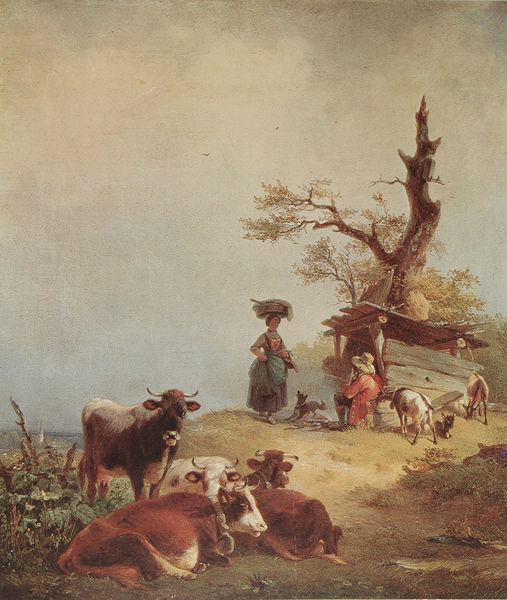
Titel: Almlandschaft mit Sennern und Viehherde
Künstler: Johann Friedrich Voltz
Standort: Nürnberg.
Institution: (Privatbesitz)
Schlagwörter: baum, berg, blätter, dunkel, gemälde, gewitter, himmel, kopf, laub, mann, meer, schatten, vogel, wasser, weiß, wolken, grün, landschaft, menschen, ocker, sand, sitzen, äste, blume, blumen, braun, frau, grau, hell, holz, hut, kleid, vordergrund, ausblick, gras, haus, hund, hunde, rasen, rot, tier, tiere, weg, wiese, wolke, malerei, arm, halten, stehen, tragen, horn, schauen, öl, ast, baumstamm, erde, horizont, hügel, kühe, natur, stamm, strauch, vieh, vögel, weide, weite, hütte, sonne, land, mantel, familie, kind, blatt, pflanze, pflanzen, arbeit, bauern, esel, fliegen, genre, karren, landleben, pferd, stock, hündchen, kopfbedeckung, schürze, ruhig, liegen, ruhen, düster, bäuerin, last, transport, gipfel, nebel, herde, kahl, kuh, rind, alm, idylle, rast, bank, wagen, romantik, planken, unterstand, unwetter, strohhut, realistisch, korb, bretter, bauer, spitzweg, rinder, schaf, ideal, idyll, moos, flecken, leben, glocke, romantisch, springen, blitz, zeichnerisch, stall, hörner, kräuter, schafe, ochse, stier, hirte, hirten, hirtin, hüten, schäfer, ausruhen, ziege, stumpf, baumstumpf, glocken, bellen, bäuerlich, wiederkäuen, verschlag, ziegen, dreckig, hirtenhund, rural, kuhherde, mexiko, kuhhirte, trist, wiede, kuhglocke, schäferhund, vers, fauen, raffen, rinderherde, abgebrochen, ampfer, bum, firedrich, gloche, hirtenhunde, hust, kopflast, kuhglock, meko, rinderhirte, schäferhunde, unzivilisiert, viehtreiben, totholz, lag, geiß, regehn, auf dem kopf tragen